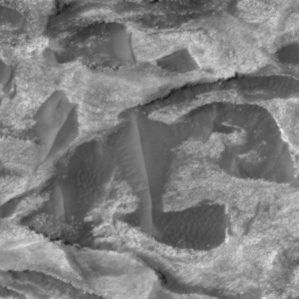
Label: non_frost